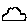
Label: cloud